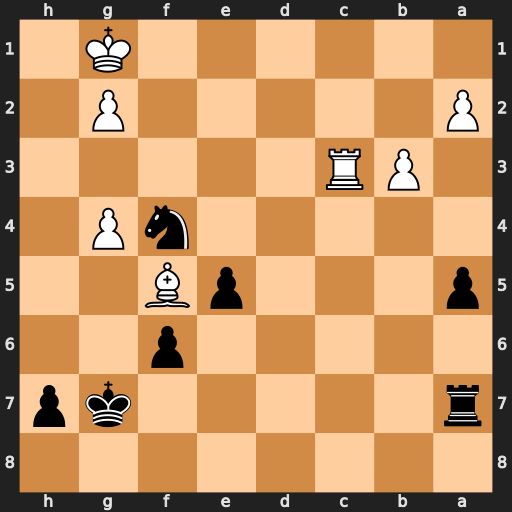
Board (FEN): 8/r5kp/5p2/p3pB2/5nP1/1PR5/P5P1/6K1
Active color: b
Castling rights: -
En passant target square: -
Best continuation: Ne2+ Kf2 Nxc3